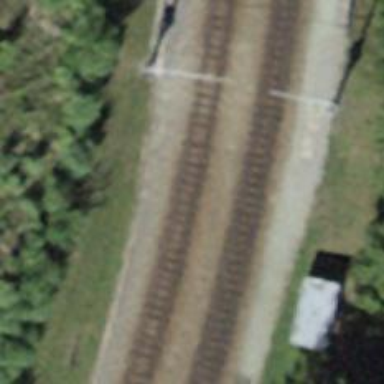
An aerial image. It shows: Narrow-gauge railway siding with electrified contact line.